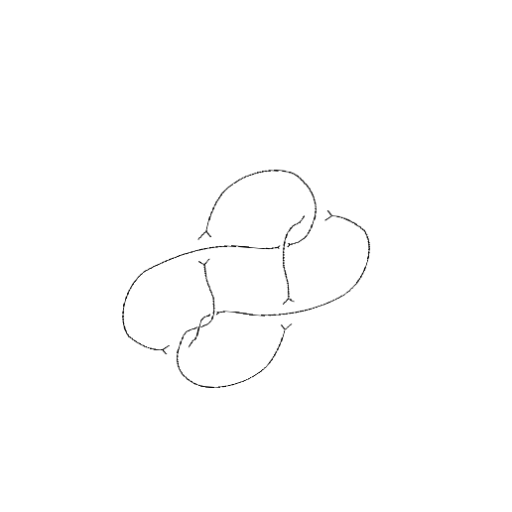
Crossing number: 7